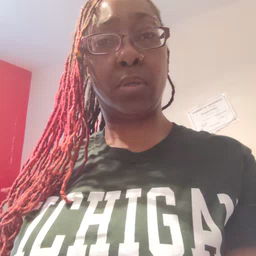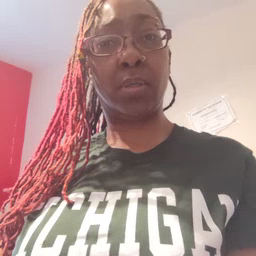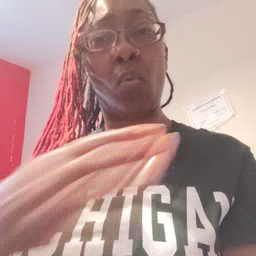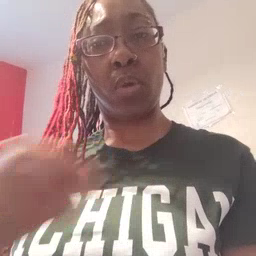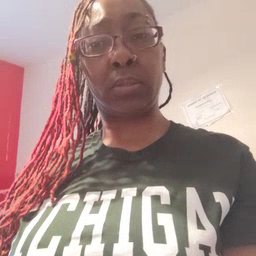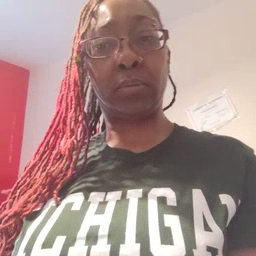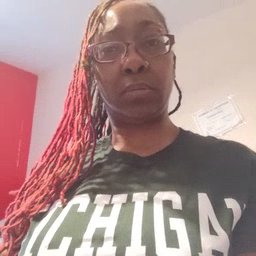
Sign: white